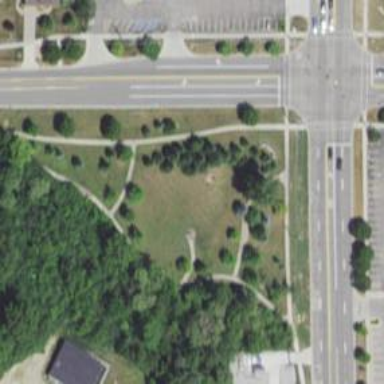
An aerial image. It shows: Memorial site with historic significance.